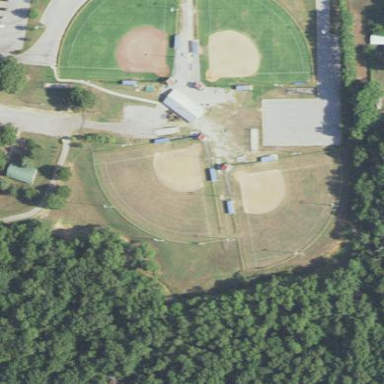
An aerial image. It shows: Baseball pitch for leisure land.